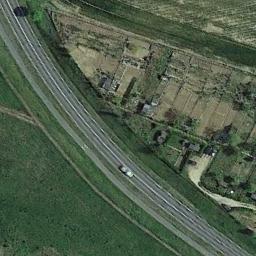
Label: freeway